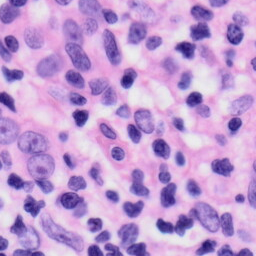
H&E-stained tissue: Skin